Question: I am using an image that contains text I send to users
For example:

I have a User table with a user_country attribute (for example France) and a method I use on the website to induce the language :
'''
module LocaleSetter
DefaultLocale = 'en'
extend ActiveSupport::Concern
included do
before_filter :set_locale
end
def set_locale
I18n.locale = extract_locale_from_country
end
def extract_locale_from_country
case I18nData.country_code(set_country)
when 'US'
'en'
when 'FR'
'fr'
when 'ES'
'es'
when 'DE'
'de'
when 'NL'
'nl'
else
DefaultLocale # default locale if no other is set
end
end
end
'''
If I write the letter in different languages (french, english, german...),
'''
<td style="margin: 0 auto;padding: 0;display: block;max-width: 600px;clear: both; color: #454545;">
<table width="100%" cellpadding="0" cellspacing="0" border="0" bgcolor="#ffffff" >
<tbody>
<tr>
<td>
<a href="<%= t("mail.useful_adresses.homepage") %>" rel="nofollow" target="_blank">
<img style="display: block;" width="590px" height="163px" border="0" align="left" alt="<%= raw t("mail.subscription_mails.welcome_notifier_mail.welcome") %>" src="http://example.com/emails-images/optimized-mail-top.png">
</a>
</td>
</tr>
</tbody>
</table>
</td>
'''
Thanks
PS: all translations of texts with t("texte") through i18n works well in the emails. My problem involves images src
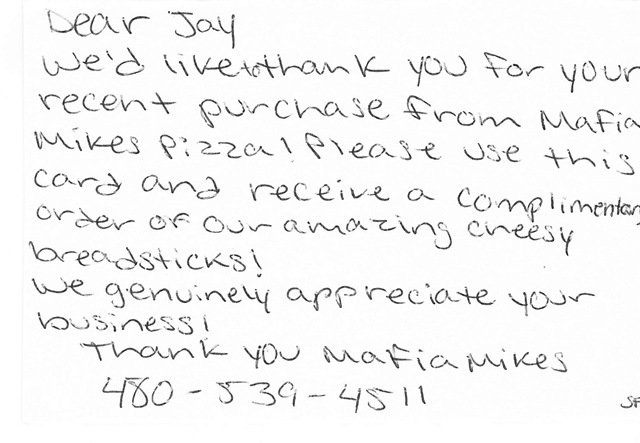
Answer: The easiest solution is to name your image files with country code prefix like en-mail-top.png or de-mail-top.png and then just build image source url using current locale:
'''
<td style="margin: 0 auto;padding: 0;display: block;max-width: 600px;clear: both; color: #454545;">
<table width="100%" cellpadding="0" cellspacing="0" border="0" bgcolor="#ffffff" >
<tbody>
<tr>
<td>
<a href="<%= t("mail.useful_adresses.homepage") %>" rel="nofollow" target="_blank">
<img style="display: block;" width="590px" height="163px" border="0" align="left" alt="<%= raw t("mail.subscription_mails.welcome_notifier_mail.welcome") %>" src="http://example.com/emails-images/<%= I18n.locale %>-optimized-mail-top.png">
</a>
</td>
</tr>
</tbody>
</table>
</td>
'''
You can also create a helper method that will generate this full image url so email template can be more clear.